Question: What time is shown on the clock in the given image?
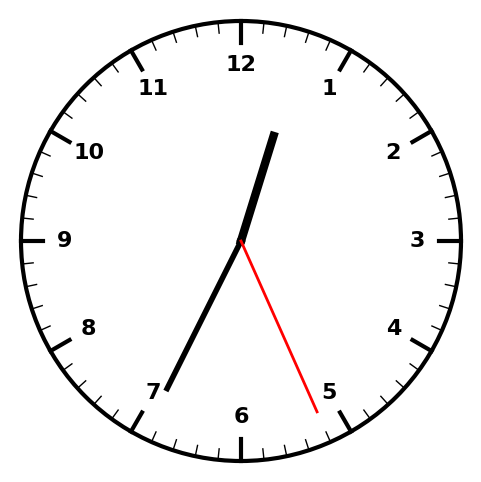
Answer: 12:34:26